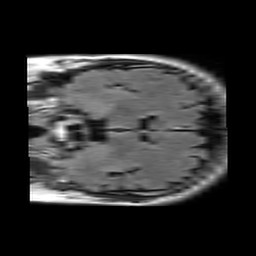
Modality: FLAIR
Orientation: coronal
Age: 58
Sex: male
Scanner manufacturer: philips
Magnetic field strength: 1.5 T
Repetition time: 10 s
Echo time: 0.11 s